Interaction volume radius: 10 \u00c5
Interaction volume height: 25 \u00c5
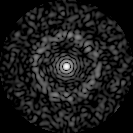
Disorder parameter: 0.8404